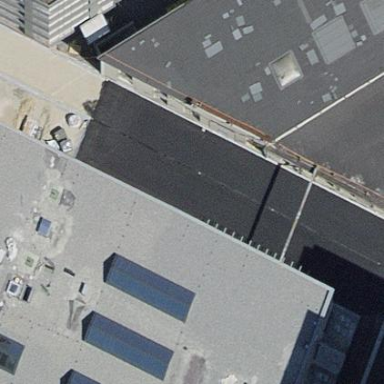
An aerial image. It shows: View of roof of building.